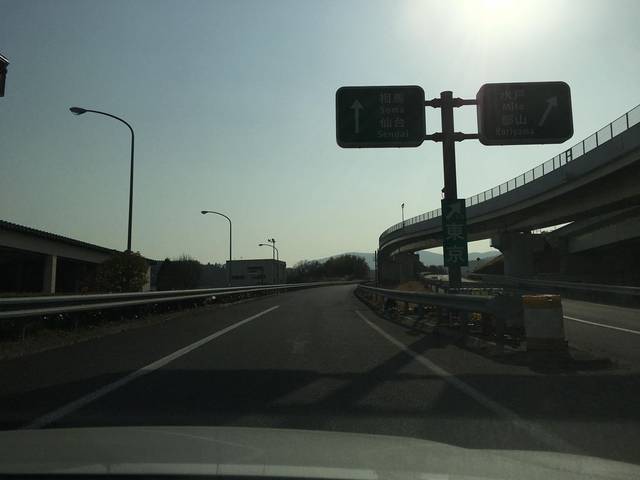
Region: Japan
Coordinates: 37.067, 140.838